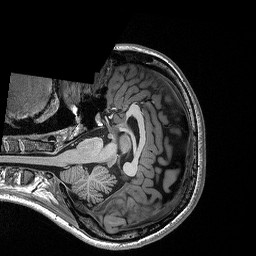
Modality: T1w
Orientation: axial